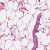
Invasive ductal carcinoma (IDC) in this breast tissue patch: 0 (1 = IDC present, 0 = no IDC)